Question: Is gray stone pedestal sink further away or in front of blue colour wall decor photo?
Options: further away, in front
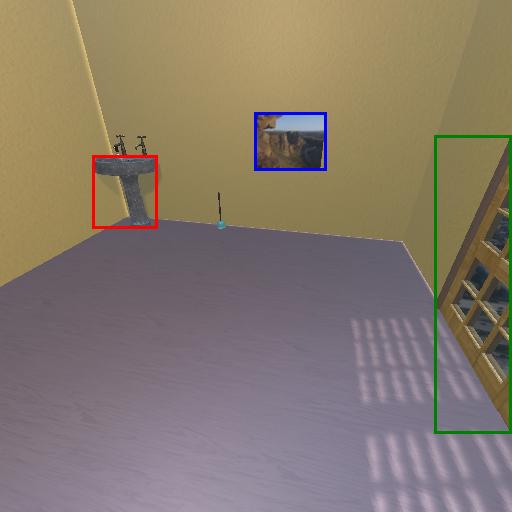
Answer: further away